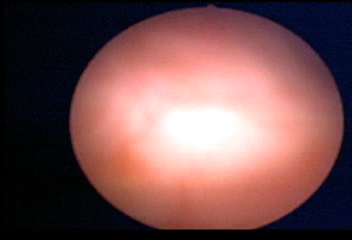
Modality: WLC
Class: Normal mucosa
Bladder cancer association: No